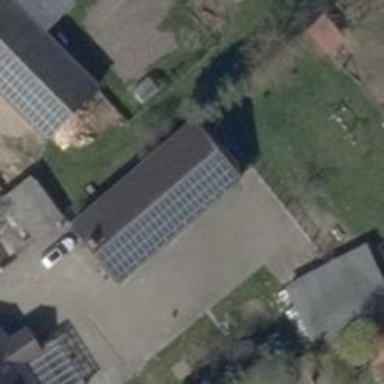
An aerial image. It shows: Solar-powered generator using photovoltaic technology. This small installation generates electricity through solar photovoltaic panels.